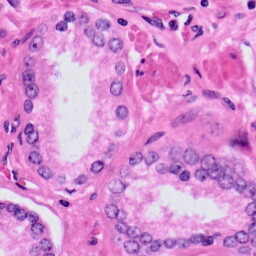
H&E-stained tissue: Prostate